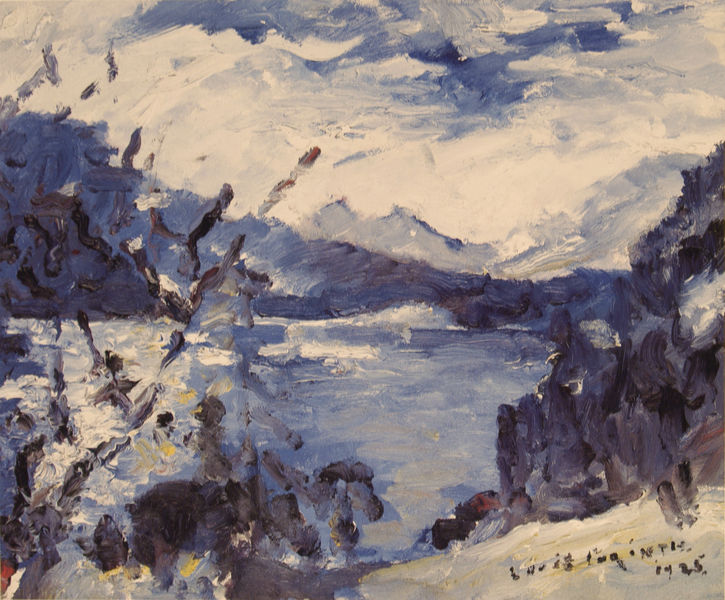
Titel: Walchensee mit Bergkette und Uferhang
Künstler: Lovis Corinth
Standort: München
Institution: Bayerische Staatsgemäldesammlungen
Schlagwörter: baum, berg, blau, gemälde, himmel, meer, wasser, weiß, wolken, bäume, fluss, gelb, impressionismus, kirchner, landschaft, see, ufer, äste, grau, licht, schwarz, eis, rot, schnee, wiese, wolke, expressionismus, flächig, malerei, signatur, öl, kalt, natur, strauch, pastos, sonne, pflanzen, tal, wald, hellblau, strand, moderne, berge, fläche, gebirge, gipfel, gletscher, tag, landschaftsmalerei, winter, signiert, querformat, wild, datum, jahreszahl, corinth, lovis, lovis corinth, unterschrift, alpen, kälte, bergspitze, acryl, schweiz, künstler, schawrz, tupfen, leinwand, ölmalerei, winterlandschaft, gemölde, bergsee, nolde, datiert, deutscher impressionismus, verhangen, zerbrechen, davos, häckel, 20. jahrhundert, 1925